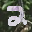
Label: 2